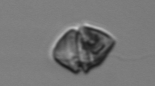
Label: Gyrodinium